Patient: sex M, age 42
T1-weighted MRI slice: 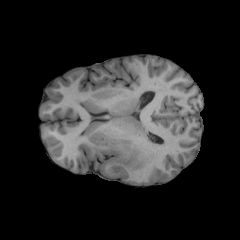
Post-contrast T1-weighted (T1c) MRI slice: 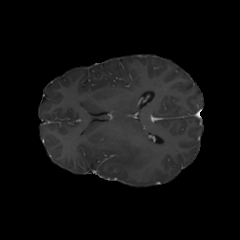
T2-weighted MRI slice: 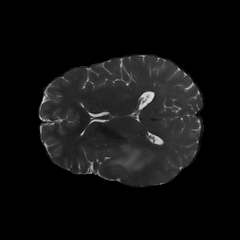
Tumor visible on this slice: yes
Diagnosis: Astrocytoma, IDH-mutant
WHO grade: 2